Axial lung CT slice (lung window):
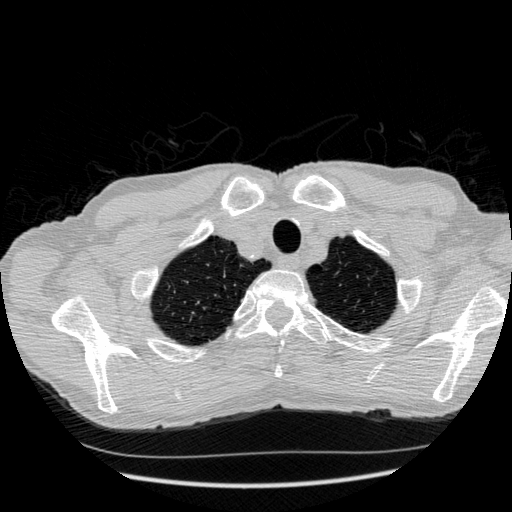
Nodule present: no